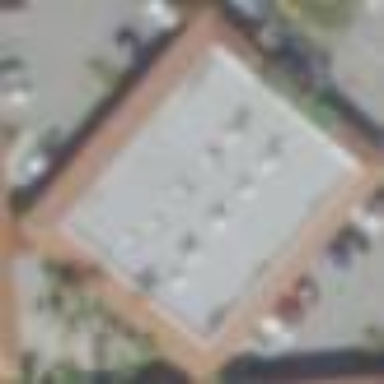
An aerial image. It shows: Retail building.